Aerial crown-view tile of a tropical tree (Barro Colorado Island, Panama), acquired 20250715:
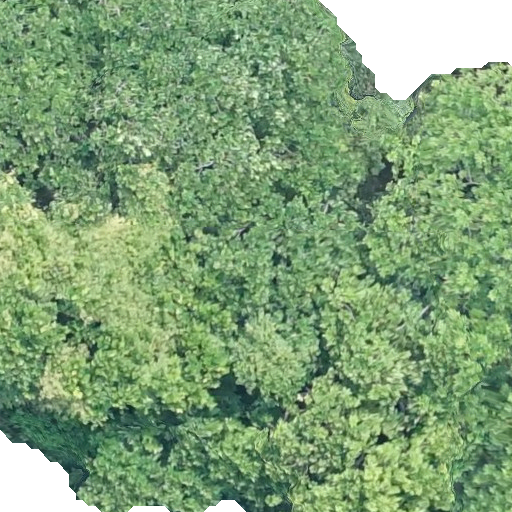
Species: Anacardium excelsum
GBIF accepted scientific name: Anacardium excelsum
Crown area: 518.971 m²